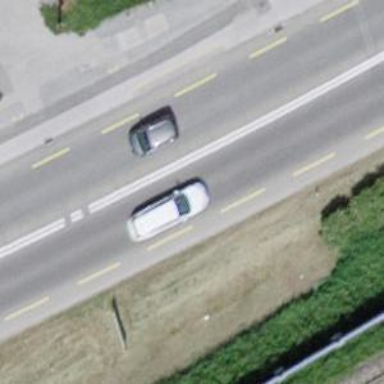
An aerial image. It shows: Primary highway with asphalt surface and designated cycle lane.